Field crop: maize
Growth stage: 2
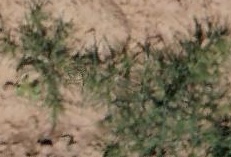
Species: salsola